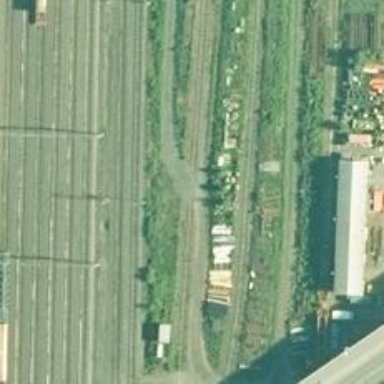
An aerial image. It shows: Level crossing along the railway.